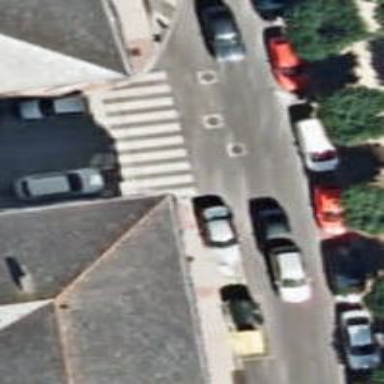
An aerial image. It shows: Uncontrolled road crossing.